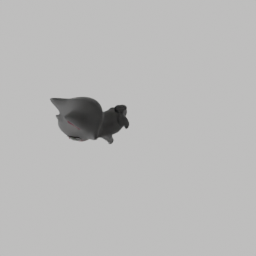
Label: decoration